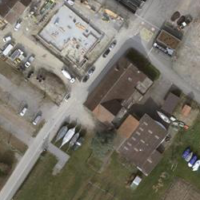
EUNIS habitat code: 55
Species observed at this site:
Juglans regia